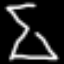
Label: hourglass